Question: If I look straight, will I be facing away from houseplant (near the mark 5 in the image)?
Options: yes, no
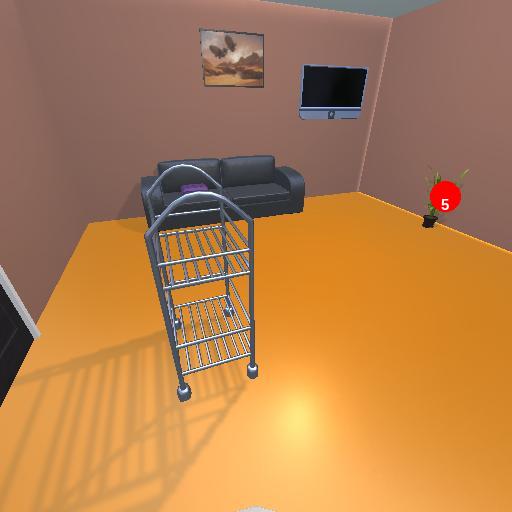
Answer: yes